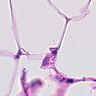
Metastatic tissue present: no